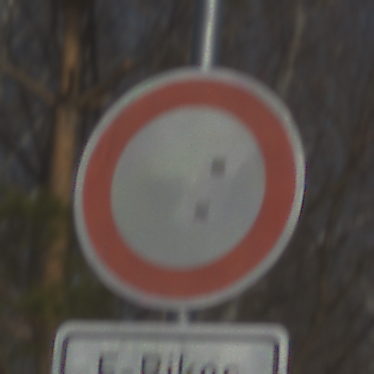
Verkehrszeichen: VerbotFahrzeugeAllerArt
Zusatzzeichen unten: BesondereFahrzeugeUndTransportgueter13
Umgebung: Outdoor, Suburban
Tageszeit: MorningAfternoon
Wetter: PartlyCloudy
Licht: Natural
Jahreszeit: NotSpecified
Kontrast: HighContrast